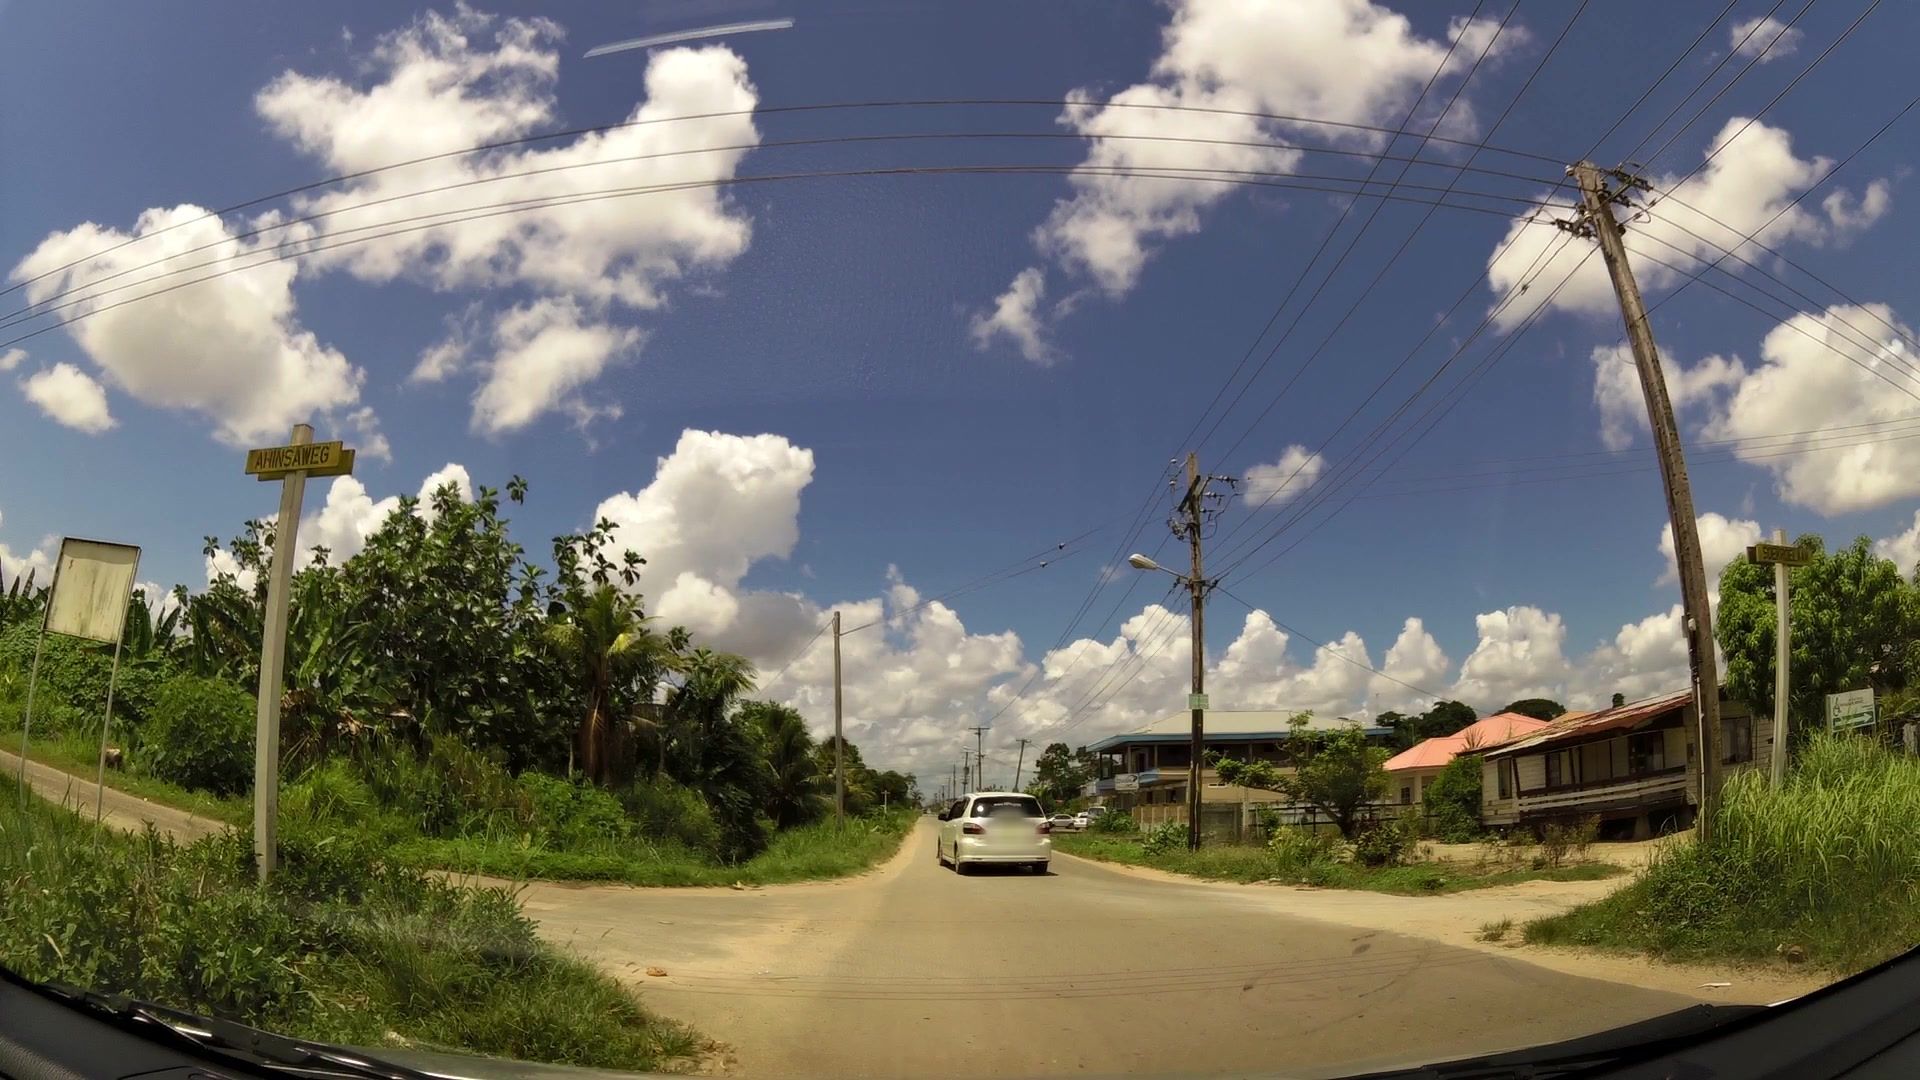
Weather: clear
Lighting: day
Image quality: good
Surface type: driving surface
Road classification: residential
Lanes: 4.0
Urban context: suburban or peri-urban
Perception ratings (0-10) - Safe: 1.48, Lively: 6.42, Beautiful: 3.45, Boring: 6.36, Depressing: 4.26, Wealthy: 0.37